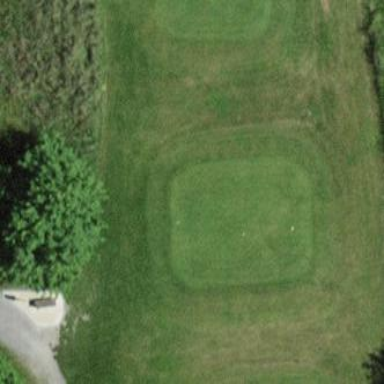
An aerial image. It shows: Grassy area designated as golf tee.